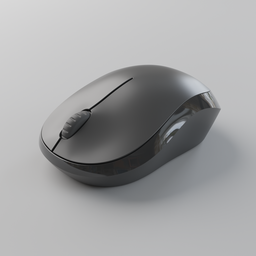
Label: electronics